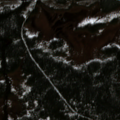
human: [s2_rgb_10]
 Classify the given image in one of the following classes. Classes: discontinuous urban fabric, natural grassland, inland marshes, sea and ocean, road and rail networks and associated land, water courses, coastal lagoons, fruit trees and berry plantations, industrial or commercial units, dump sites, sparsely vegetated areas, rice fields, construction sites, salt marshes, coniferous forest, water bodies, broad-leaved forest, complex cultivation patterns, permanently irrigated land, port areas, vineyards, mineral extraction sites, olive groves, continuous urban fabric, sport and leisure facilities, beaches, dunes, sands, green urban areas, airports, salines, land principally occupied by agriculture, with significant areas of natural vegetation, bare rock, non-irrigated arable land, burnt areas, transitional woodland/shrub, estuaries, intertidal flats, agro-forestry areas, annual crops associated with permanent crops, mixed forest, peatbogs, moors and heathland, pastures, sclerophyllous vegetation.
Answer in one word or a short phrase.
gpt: coniferous forest, transitional woodland/shrub, peatbogs